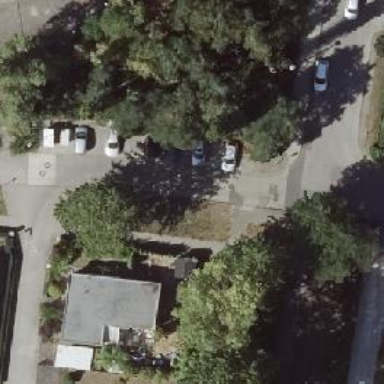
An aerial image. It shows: Sidewalk along the footway.